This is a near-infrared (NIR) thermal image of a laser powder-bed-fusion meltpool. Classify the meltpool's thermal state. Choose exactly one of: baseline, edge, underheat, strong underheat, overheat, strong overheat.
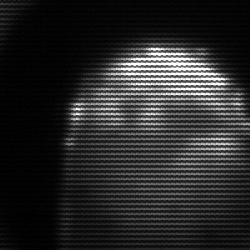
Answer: edge